Field crop: tomato
Growth stage: 2
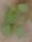
Species: solanum